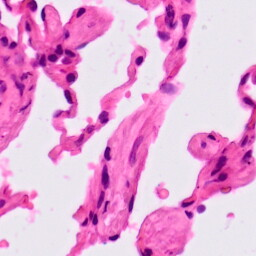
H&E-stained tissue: Lung